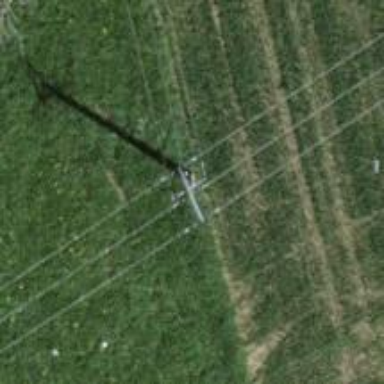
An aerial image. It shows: Power pole.